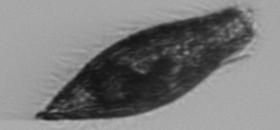
Label: Tiarina_fusus